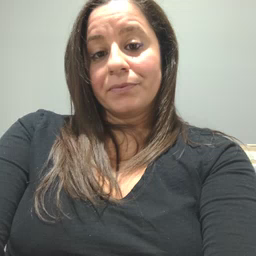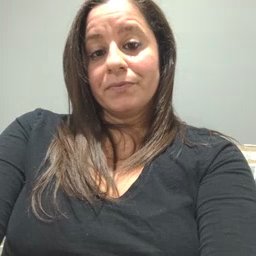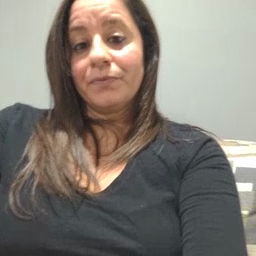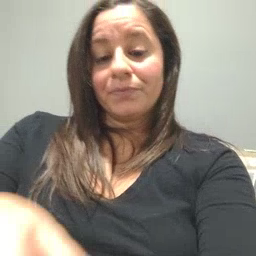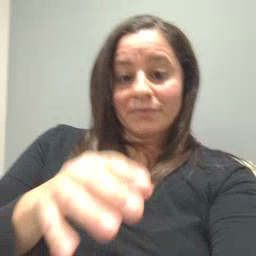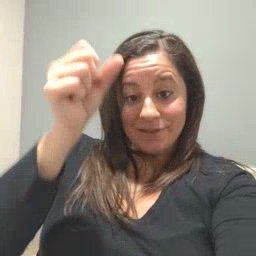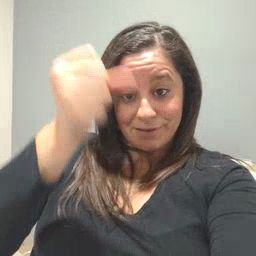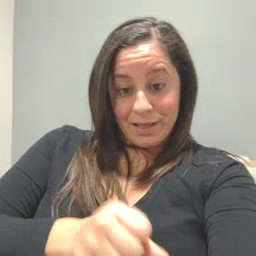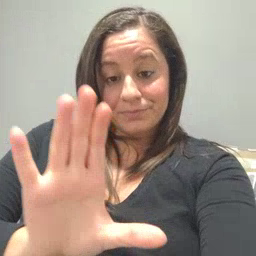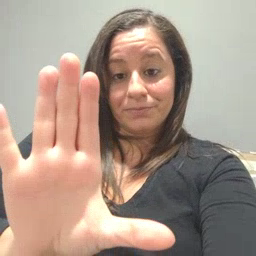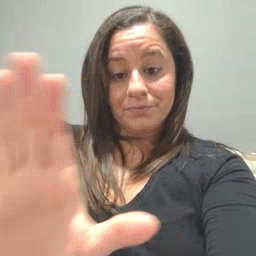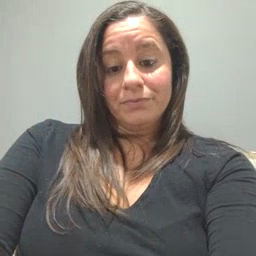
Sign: mitten